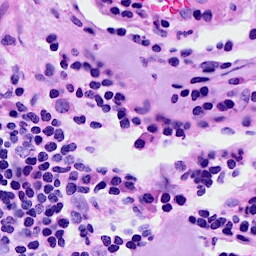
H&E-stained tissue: Breast